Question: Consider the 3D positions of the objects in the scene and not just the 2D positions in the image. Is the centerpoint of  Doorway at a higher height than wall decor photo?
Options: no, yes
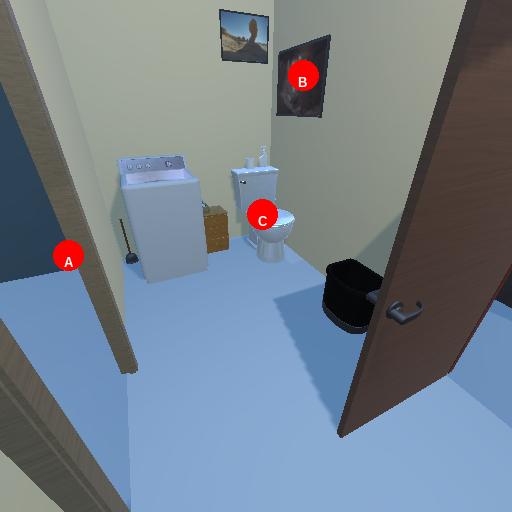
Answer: no